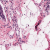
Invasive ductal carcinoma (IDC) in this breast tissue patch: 0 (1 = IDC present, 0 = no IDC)